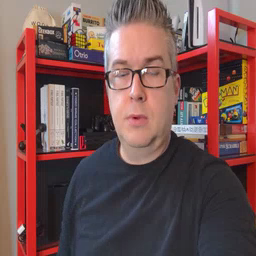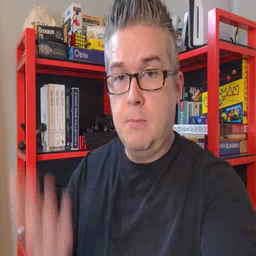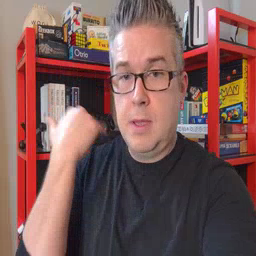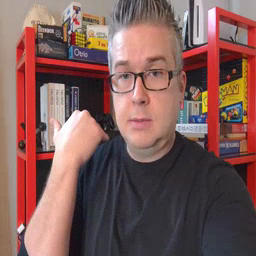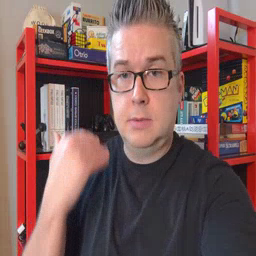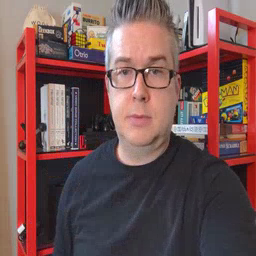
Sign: before